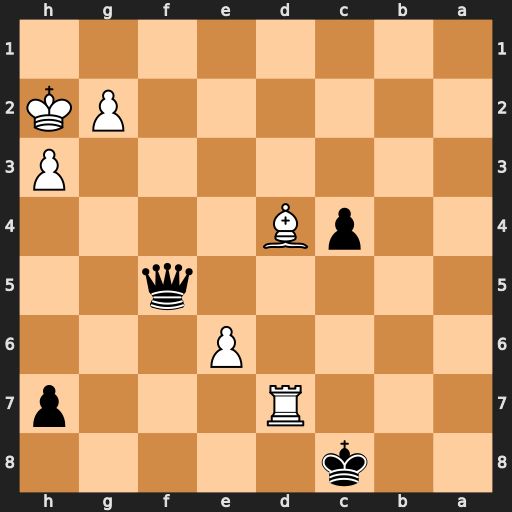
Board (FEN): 2k5/3R3p/4P3/5q2/2pB4/7P/6PK/8
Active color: b
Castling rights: -
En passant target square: -
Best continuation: Qxe6 Rxh7 Qd6+ Kh1 Qxd4